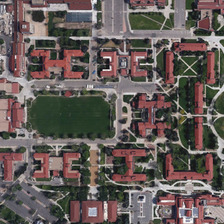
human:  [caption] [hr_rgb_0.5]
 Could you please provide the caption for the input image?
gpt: many buildings decorated with red roofs and lushplants make up this school .

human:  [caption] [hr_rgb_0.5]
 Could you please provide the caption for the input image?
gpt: many buildings and green trees are in a school .

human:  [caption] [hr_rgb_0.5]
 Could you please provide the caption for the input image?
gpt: many buildings decorated with red roofs and lushplants make up this school .

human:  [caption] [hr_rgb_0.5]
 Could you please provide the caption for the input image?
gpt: many buildings and green trees are in a school .

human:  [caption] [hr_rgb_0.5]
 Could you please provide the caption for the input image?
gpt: many buildings and green trees are in a school .